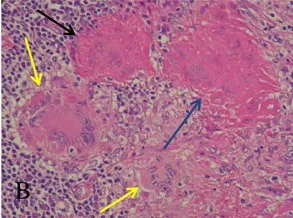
Histopathology of the lymph node. (B) Two eosinophilic degenerated giant cells (blue and black arrows) showing indistinct nuclear configurations, which are probably in the advanced stage of degeneration. One cell (blue arrow) shows fibrotic configuration. Yellow arrows indicate relatively intact giant cells. Hematoxylin and eosin stain (underx20 magnification objective).
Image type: pathology (h&e)